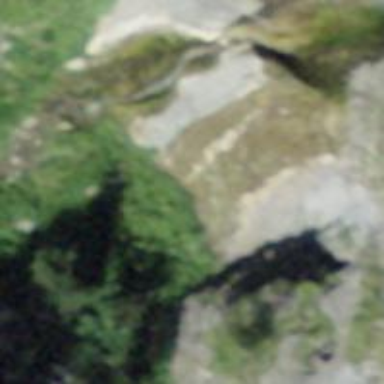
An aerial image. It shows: Natural cliff.